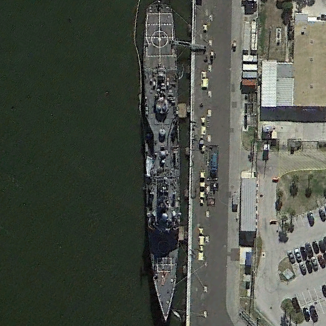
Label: cruiser